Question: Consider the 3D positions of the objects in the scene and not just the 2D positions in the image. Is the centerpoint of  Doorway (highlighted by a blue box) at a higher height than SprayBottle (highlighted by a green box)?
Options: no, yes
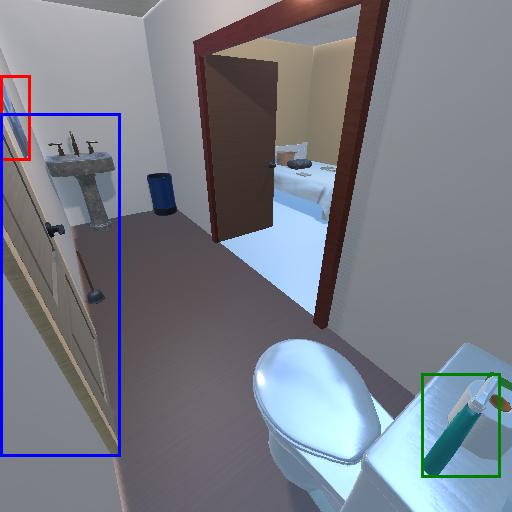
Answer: no